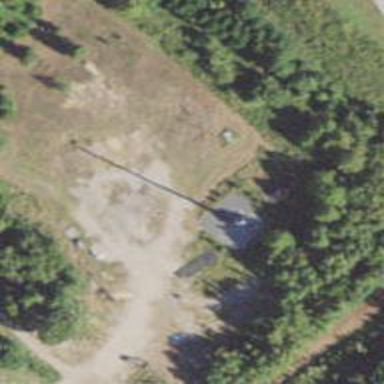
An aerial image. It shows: Mast tower used for communication.